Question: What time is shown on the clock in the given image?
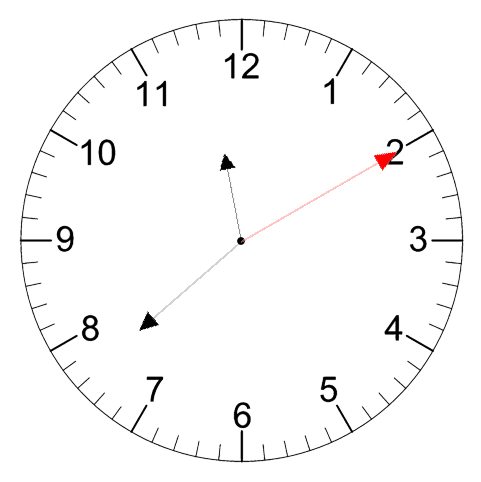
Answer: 11:38:10